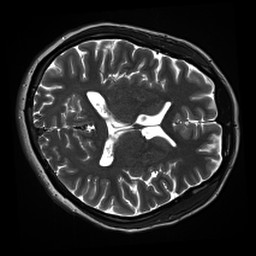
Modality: inplaneT2
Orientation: axial
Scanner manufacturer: siemens
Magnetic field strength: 3 T
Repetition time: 11 s
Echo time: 0.059 s